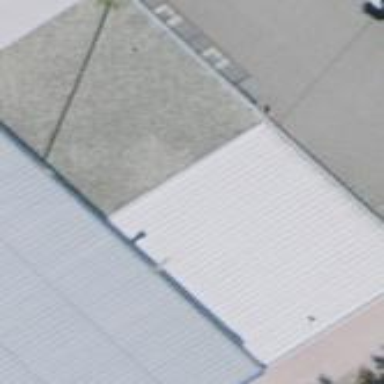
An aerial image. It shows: Building with flat roof.